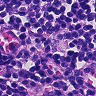
Metastatic tissue present: no